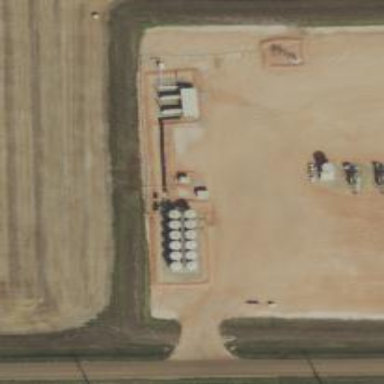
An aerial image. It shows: Storage tank that is man-made.